A bearing vibration time series has been folded into this square grayscale image, one row per segment of consecutive samples. What is the most likely bearing condition (normal, inner_race, outer_race, ball)?
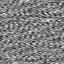
Answer: normal